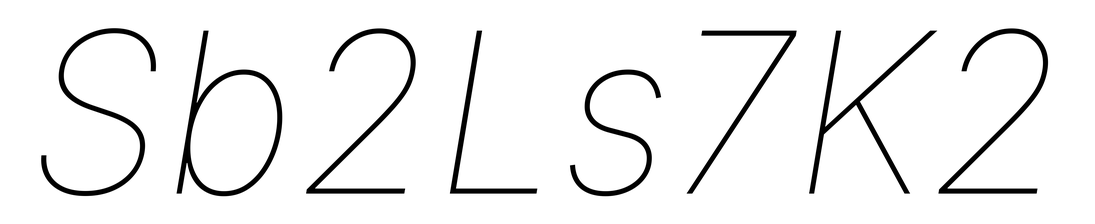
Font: Inter-Italic_Thin_Italic